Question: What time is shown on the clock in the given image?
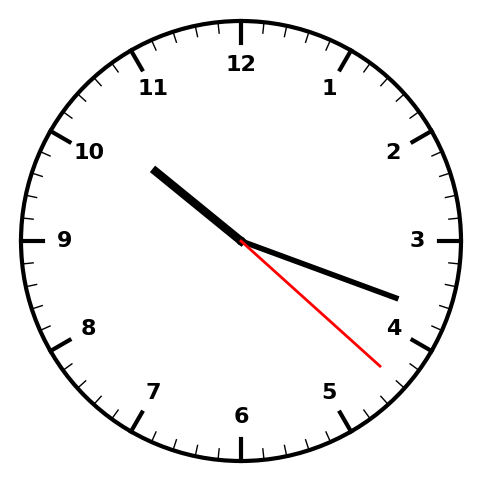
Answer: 10:18:22